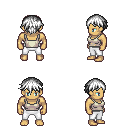
a pixel art fantasy rpg character, male body template, human, tanned skin, white pirate shirt, white pants, white short bangs hairstyle, four views (front, back, left, right), 2x2 character sprite sheet, small pixel art, hard edges, no anti-aliasing